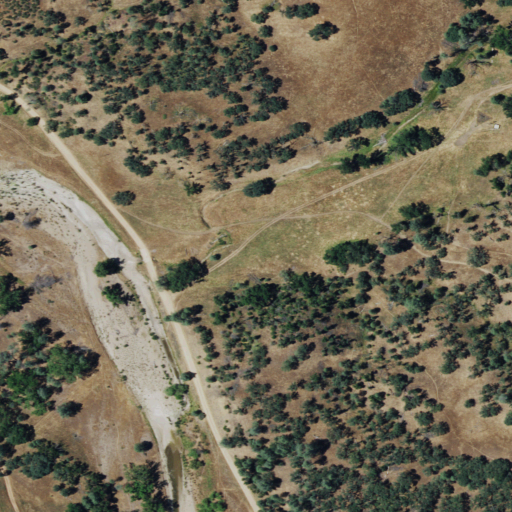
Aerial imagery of valley in California named Douglas Canyon containing shrub, grassland, open development, mixed forest, herbaceous wetlands, low intensity development, and medium intensity development